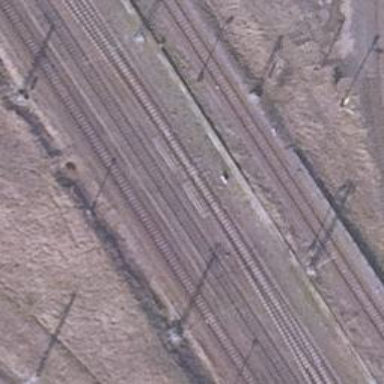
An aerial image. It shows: Railway track with contact line for electrification.